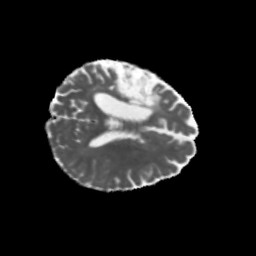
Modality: MD
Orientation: axial
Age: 56
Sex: female
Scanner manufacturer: siemens
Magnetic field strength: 3 T
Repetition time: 5.47 s
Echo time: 0.0854 s